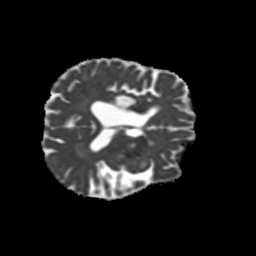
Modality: MD
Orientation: axial
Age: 75
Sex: female
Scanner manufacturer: siemens
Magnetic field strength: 3 T
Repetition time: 5.25 s
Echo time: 0.08 s